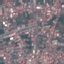
Land use / land cover: Residential